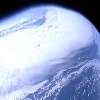
Label: cloud